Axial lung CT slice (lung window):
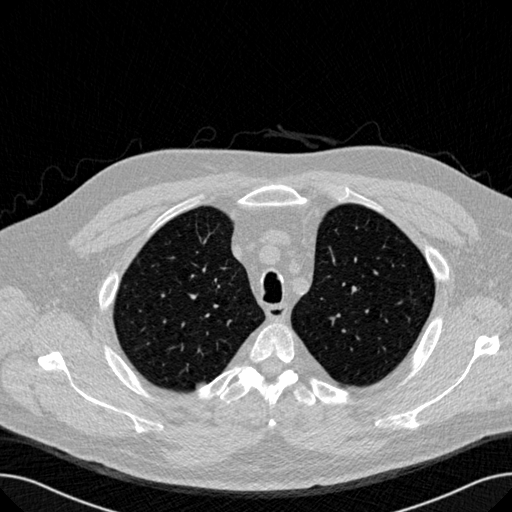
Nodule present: no